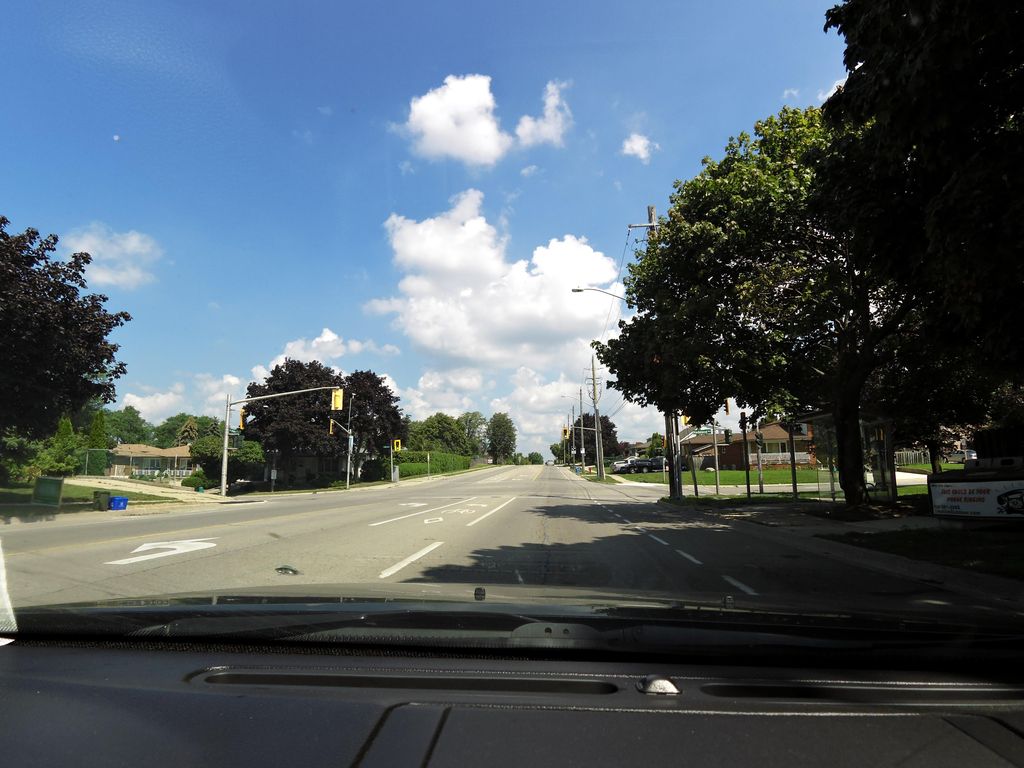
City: hamilton